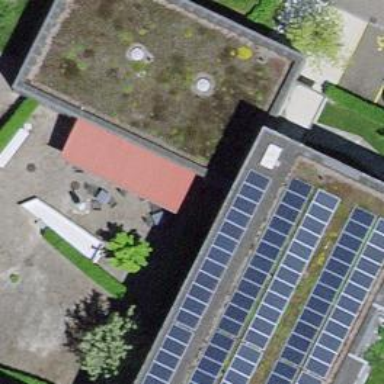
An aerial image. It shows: Office building with flat roof.